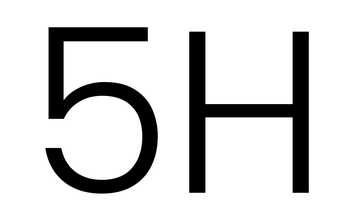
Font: Poppins-Light